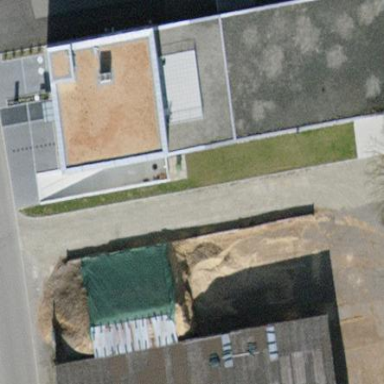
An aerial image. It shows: Industrial building with flat roof.